Question: I'm using rest ful service and it adds extra auto-numbered curly brackets as shown:
'''
{
"budgets": [
{
"id": "1",
"balance": "0",
"addedBy": "Jhon",
"NameBD": "Camping",
"limitBD": "0",
"DateBD": "2013-11-16 04:34:03"
},
{
"id": "2",
"balance": "0",
"addedBy": "Aziz",
"NameBD": "My Home",
"limitBD": "0",
"DateBD": "2013-11-16 10:33:11"
},
{
"id": "3",
"balance": "0",
"addedBy": "Ryd",
"NameBD": "My Department",
"limitBD": "0",
"DateBD": "2013-10-24 17:40:43"
}
]
}
'''
and when i try to parse them it shows no value in "budgets"
so i tried to view them in JSON Viewer:

here is my PHP function inside rest controller:
'''
public function allbudget_get()
{
$data = $this->db->get('budget');
$this->response( array('budgets'=>$data->result()) , 200);
}
'''
is there any way to remove them?
: the app code is:
'''
private class DownloadJSON extends AsyncTask<Void, Void, Void> {
@Override
protected Void doInBackground(Void... params) {
// Locate the Class
bd = new ArrayList<AllBudgets>();
// Create an array to populate the spinner
bdlist = new ArrayList<String>();
// JSON file URL address
jsonobject = JSONfunctions
.getJSONfromURL("http://localhost/SharedBudget/index.php/Budget/allbudget");
try {
// Locate the NodeList name
jsonarray = jsonobject.getJSONArray("budgets");
for (int i = 0; i < jsonarray.length(); i++) {
jsonobject = jsonarray.getJSONObject(i);
AllBudgets bdget = new AllBudgets();
bdget.setId(jsonobject.optString("id"));
bdget.setAddedBy(jsonobject.optString("addedBy"));
bdget.setNameBD(jsonobject.optString("NameBD"));
bdget.setDateBD(jsonobject.optString("DateBD"));
bdget.add(bdget);
// Populate spinner with budget names
bdlist.add(jsonobject.optString("NameBD"));
}
} catch (Exception e) {
Log.e("Error", e.getMessage());
e.printStackTrace();
}
return null;
}
'''
Here is the JSON code for parsing
public class JSONfunctions {
'''
public static JSONObject getJSONfromURL(String url) {
InputStream is = null;
String result = "";
JSONObject jArray = null;
// Download JSON data from URL
try {
HttpClient httpclient = new DefaultHttpClient();
HttpPost httppost = new HttpPost(url);
HttpResponse response = httpclient.execute(httppost);
HttpEntity entity = response.getEntity();
is = entity.getContent();
} catch (Exception e) {
Log.e("log_tag", "Error in http connection " + e.toString());
}
// Convert response to string
try {
BufferedReader reader = new BufferedReader(new InputStreamReader(
is, "iso-8859-1"), 8);
StringBuilder sb = new StringBuilder();
String line = null;
while ((line = reader.readLine()) != null) {
sb.append(line + "
");
}
is.close();
result = sb.toString();
} catch (Exception e) {
Log.e("log_tag", "Error converting result " + e.toString());
}
try {
jArray = new JSONObject(result);
} catch (JSONException e) {
Log.e("log_tag", "Error parsing data " + e.toString());
}
return jArray;
}
}
'''
i also have setters & getters but i know they aren't the issue herethe logcat shows:
'''
11-18 21:32:39.680: D/InputTransport(27646): Input channel constructed: name='ClientState{43f51ee0 uid 10152 pid 27646} (server)', fd=59
11-18 21:32:40.760: E/Error(27646): No value for budgets
11-18 21:32:40.760: W/System.err(27646): org.json.JSONException: No value for budgets
11-18 21:32:40.765: W/System.err(27646): at org.json.JSONObject.get(JSONObject.java:354)
11-18 21:32:40.765: W/System.err(27646): at org.json.JSONObject.getJSONArray(JSONObject.java:548)
11-18 21:32:40.765: W/System.err(27646): at com.androidbegin.jsonspinnertutorial.MainActivity$DownloadJSON.doInBackground(MainActivity.java:49)
11-18 21:32:40.765: W/System.err(27646): at com.androidbegin.jsonspinnertutorial.MainActivity$DownloadJSON.doInBackground(MainActivity.java:1)
11-18 21:32:40.765: W/System.err(27646): at android.os.AsyncTask$2.call(AsyncTask.java:287)
11-18 21:32:40.765: W/System.err(27646): at java.util.concurrent.FutureTask.run(FutureTask.java:234)
11-18 21:32:40.765: W/System.err(27646): at android.os.AsyncTask$SerialExecutor$1.run(AsyncTask.java:230)
11-18 21:32:40.765: W/System.err(27646): at java.util.concurrent.ThreadPoolExecutor.runWorker(ThreadPoolExecutor.java:1080)
11-18 21:32:40.765: W/System.err(27646): at java.util.concurrent.ThreadPoolExecutor$Worker.run(ThreadPoolExecutor.java:573)
11-18 21:32:40.765: W/System.err(27646): at java.lang.Thread.run(Thread.java:841)
11-18 21:32:41.230: D/dalvikvm(27646): GC_FOR_ALLOC freed 214K, 16% free 10193K/12064K, paused 20ms, total 21ms
11-18 21:32:41.230: I/dalvikvm-heap(27646): Grow heap (frag case) to 12.641MB for <PHONE>-byte allocation
11-18 21:32:41.255: D/dalvikvm(27646): GC_FOR_ALLOC freed <1K, 15% free 11294K/13168K, paused 22ms, total 22ms
11-18 21:32:41.265: D/AbsListView(27646): Get MotionRecognitionManager
11-18 21:32:41.275: D/InputTransport(27646): Input channel constructed: name='44913558 PopupWindow:42738418 (client)', fd=56
11-18 21:32:41.300: D/AbsListView(27646): unregisterIRListener() is called
11-18 21:32:41.305: D/AbsListView(27646): unregisterIRListener() is called
11-18 21:32:41.310: D/AbsListView(27646): unregisterIRListener() is called
11-18 21:33:18.115: D/AbsListView(27646): unregisterIRListener() is called
'''
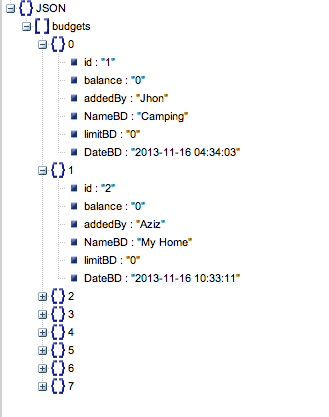
Answer: I found the answer, i used httpPost while the function uses GET so i just replaced it:
'''
HttpGet httpget = new HttpGet(url);
'''
Thanks to all of you who tried to help!